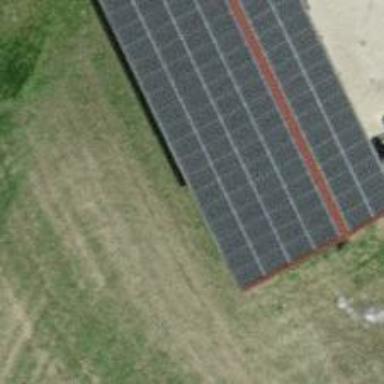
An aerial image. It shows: Solar photovoltaic panel generator producing electricity as small installation.